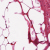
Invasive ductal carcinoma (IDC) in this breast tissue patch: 0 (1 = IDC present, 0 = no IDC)